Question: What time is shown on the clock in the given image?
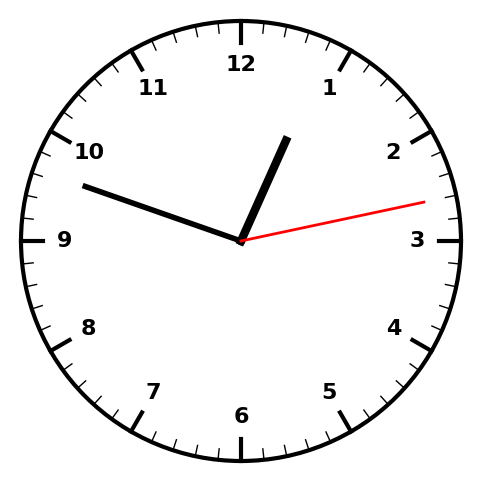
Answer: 12:48:13